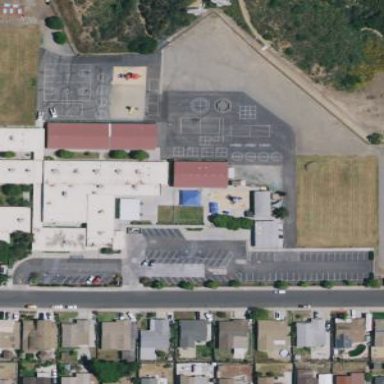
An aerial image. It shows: School.